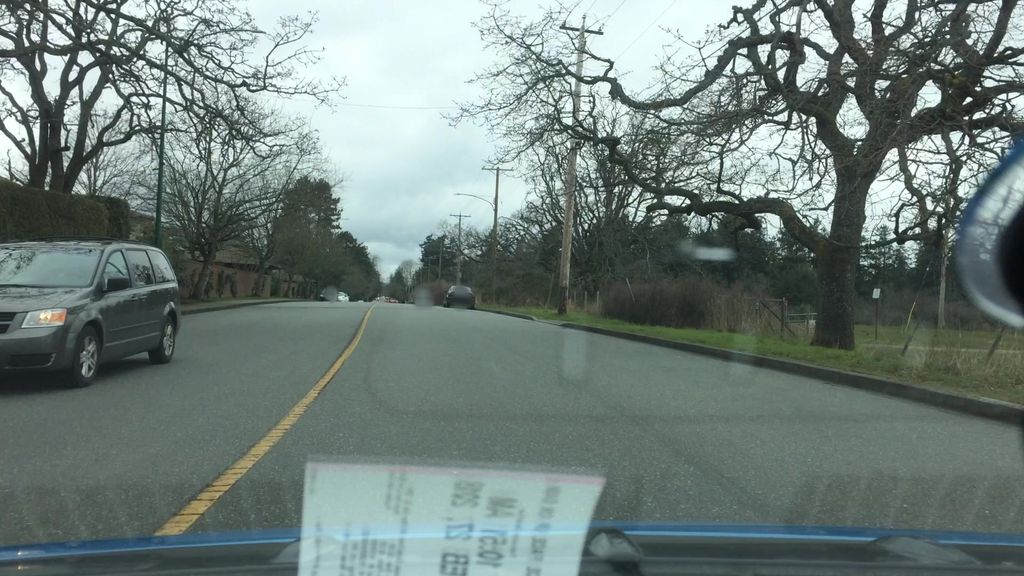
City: victoria